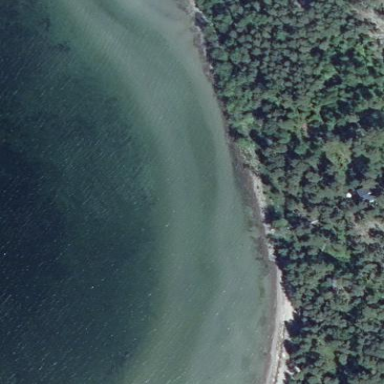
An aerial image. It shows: Scenic beach with natural beauty.